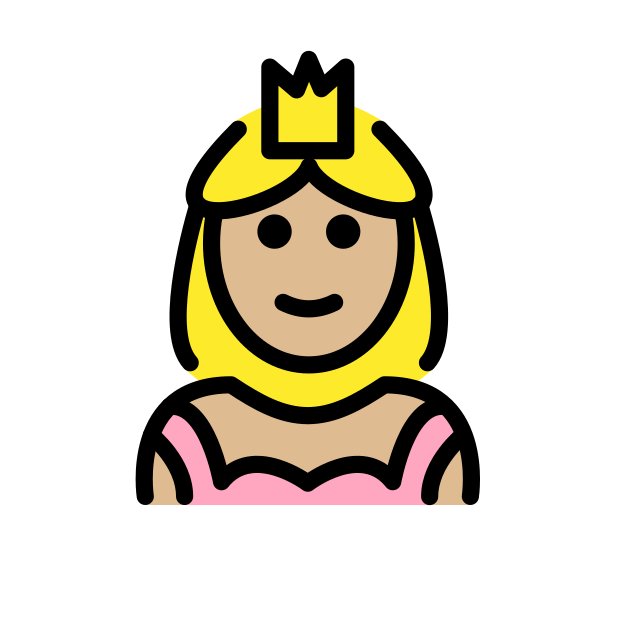
princess: medium-light skin tone